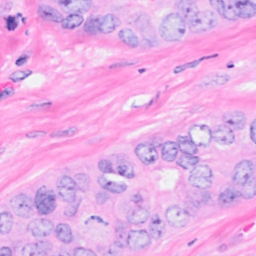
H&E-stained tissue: Breast